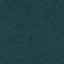
Land use / land cover: Forest